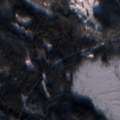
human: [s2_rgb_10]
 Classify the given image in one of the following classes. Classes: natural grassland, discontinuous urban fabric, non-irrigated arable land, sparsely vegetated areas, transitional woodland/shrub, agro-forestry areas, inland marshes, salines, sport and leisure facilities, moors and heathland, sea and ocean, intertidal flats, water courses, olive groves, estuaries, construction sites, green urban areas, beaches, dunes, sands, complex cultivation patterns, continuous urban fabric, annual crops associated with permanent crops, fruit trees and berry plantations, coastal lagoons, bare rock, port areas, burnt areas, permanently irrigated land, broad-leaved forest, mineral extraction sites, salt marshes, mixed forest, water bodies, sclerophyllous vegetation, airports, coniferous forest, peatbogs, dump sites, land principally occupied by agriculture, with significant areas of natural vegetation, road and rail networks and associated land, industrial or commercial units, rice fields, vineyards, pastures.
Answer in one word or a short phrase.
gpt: coniferous forest, peatbogs